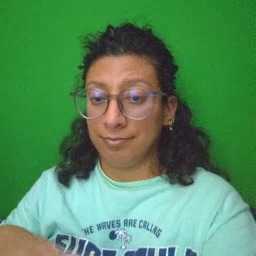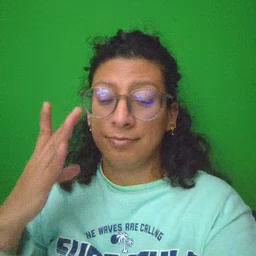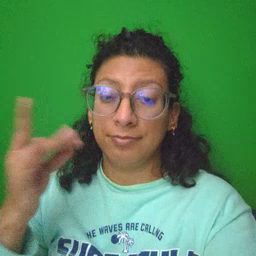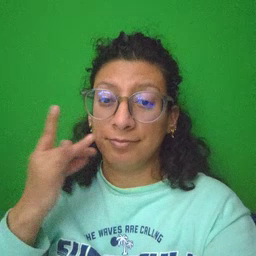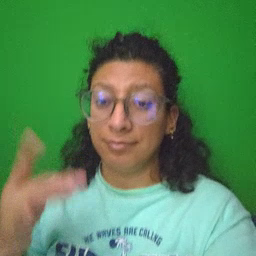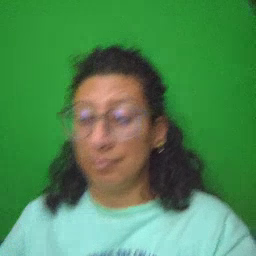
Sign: cat